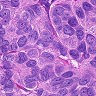
Metastatic tissue present: yes